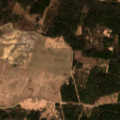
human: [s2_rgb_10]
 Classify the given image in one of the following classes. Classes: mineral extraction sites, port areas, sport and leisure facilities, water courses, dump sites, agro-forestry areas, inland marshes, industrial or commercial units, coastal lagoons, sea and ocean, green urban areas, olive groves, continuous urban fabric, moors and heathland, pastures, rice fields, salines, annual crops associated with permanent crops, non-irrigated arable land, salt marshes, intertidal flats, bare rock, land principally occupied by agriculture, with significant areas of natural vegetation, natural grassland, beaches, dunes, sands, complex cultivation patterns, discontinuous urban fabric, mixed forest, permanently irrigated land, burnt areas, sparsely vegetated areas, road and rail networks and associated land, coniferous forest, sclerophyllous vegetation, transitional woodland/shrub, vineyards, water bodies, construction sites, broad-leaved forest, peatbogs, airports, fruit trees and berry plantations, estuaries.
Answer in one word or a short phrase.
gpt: non-irrigated arable land, coniferous forest, mixed forest